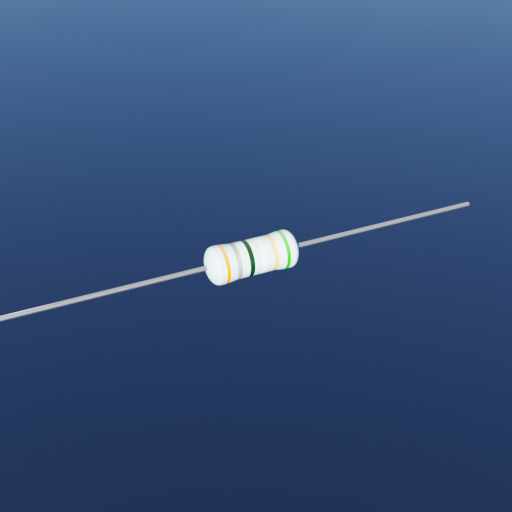
Resistor colour bands (in order): orange, silver, black, white, gold, green